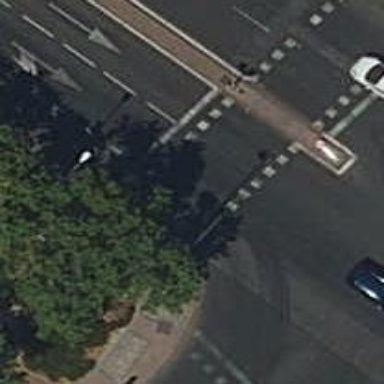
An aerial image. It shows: Marked asphalt footway with crossing markings.